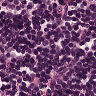
Metastatic tissue present: no